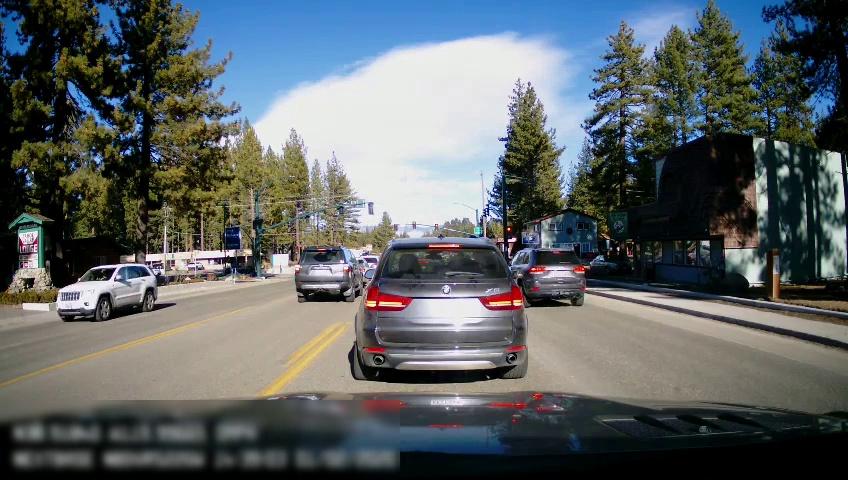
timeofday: Day
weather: Sunny
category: Drivable Space
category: Vehicles | SUV
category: Vehicles | Car
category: Vehicles | SUV
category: Vehicles | Car
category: Vehicles | SUV
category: Vehicles | SUV
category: Vehicles | SUV
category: Vehicles | Car
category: Lanes | Opposite Lane
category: Lanes | Current Lane
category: Traffic | Lights
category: Traffic | Signs
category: Traffic | Lights
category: Traffic | Lights
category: Traffic | Lights